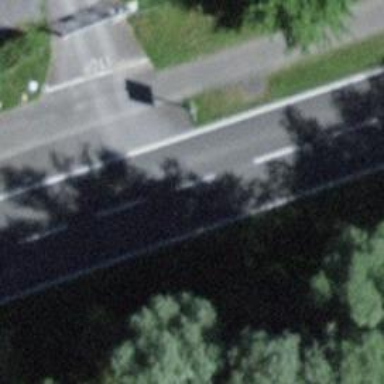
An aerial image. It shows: Secondary road with asphalt surface.